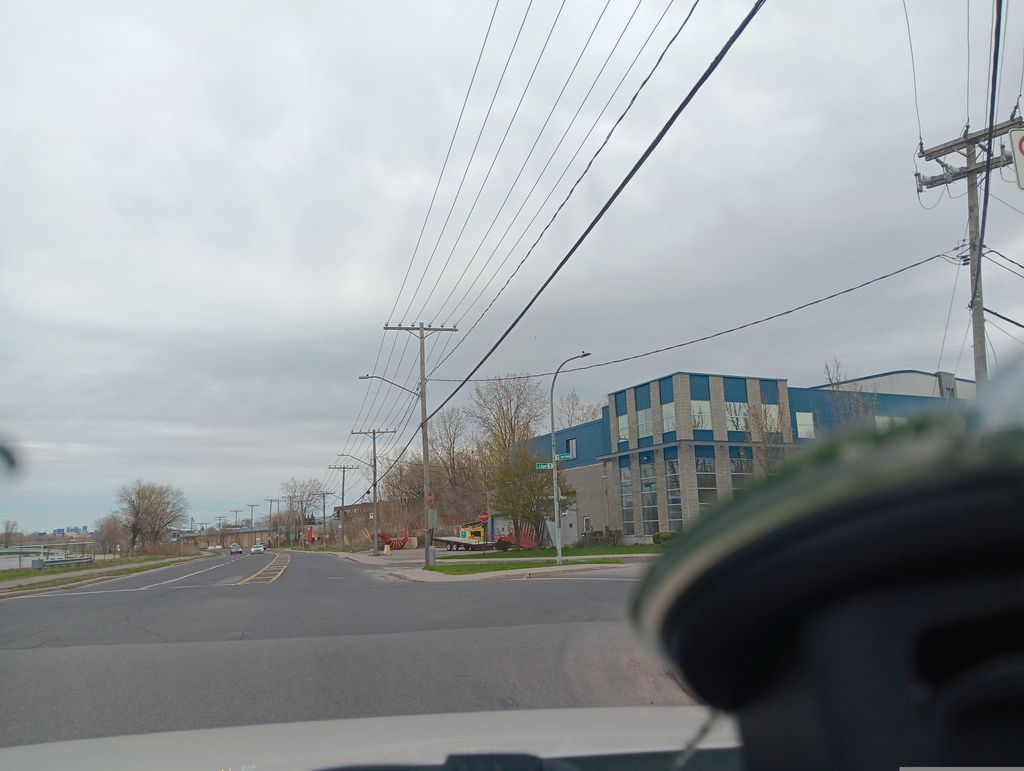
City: montreal